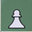
Piece: wP